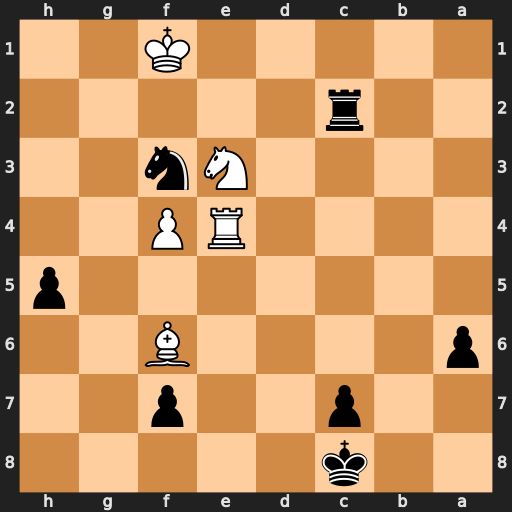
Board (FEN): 2k5/2p2p2/p4B2/7p/4RP2/4Nn2/2r5/5K2
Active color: b
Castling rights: -
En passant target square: -
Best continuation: Nd2+ Kg2 Nxe4+ Nxc2 Nxf6